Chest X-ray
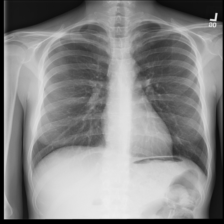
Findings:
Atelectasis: negative
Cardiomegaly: negative
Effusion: negative
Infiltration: negative
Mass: negative
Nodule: negative
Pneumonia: negative
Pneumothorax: negative
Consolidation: negative
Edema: negative
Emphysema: negative
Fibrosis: negative
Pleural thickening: negative
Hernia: negative